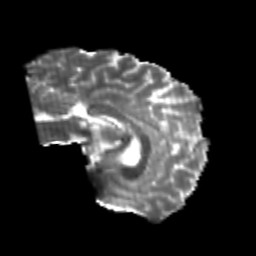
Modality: T2w
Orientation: sagittal
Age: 20
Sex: male
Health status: healthy
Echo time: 0.074 s